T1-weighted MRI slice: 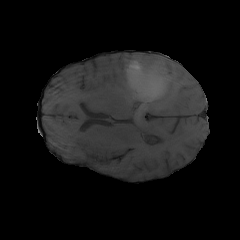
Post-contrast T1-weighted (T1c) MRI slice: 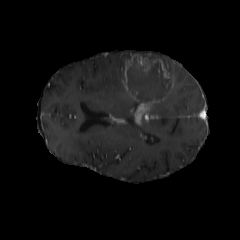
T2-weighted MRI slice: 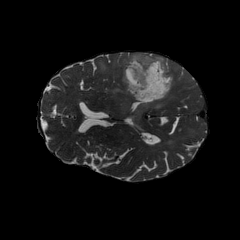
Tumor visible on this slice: yes